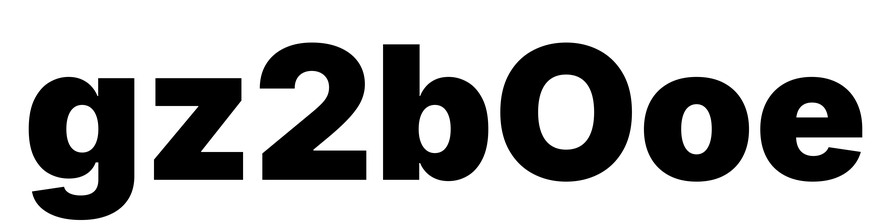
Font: Inter_Black